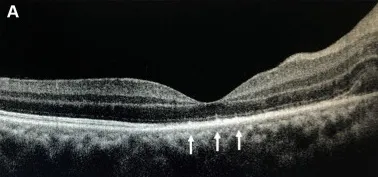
The OCT of the macula shows the gradual complete absorption of the punctate hyper-reflective signals indicated by the arrows. Immediate post-hospital.
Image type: ophthalmic_imaging (oct)